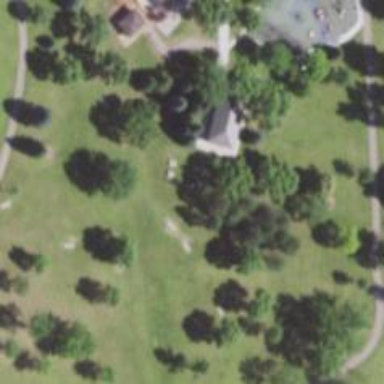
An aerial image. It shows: Disc golf basket.